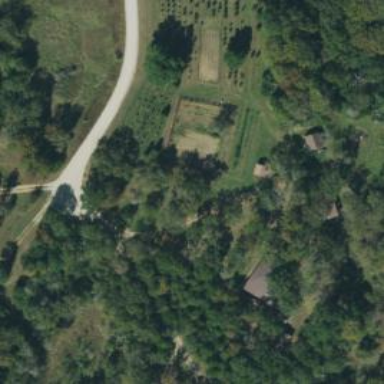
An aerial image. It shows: Driveway.